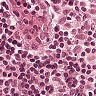
Metastatic tissue present: no